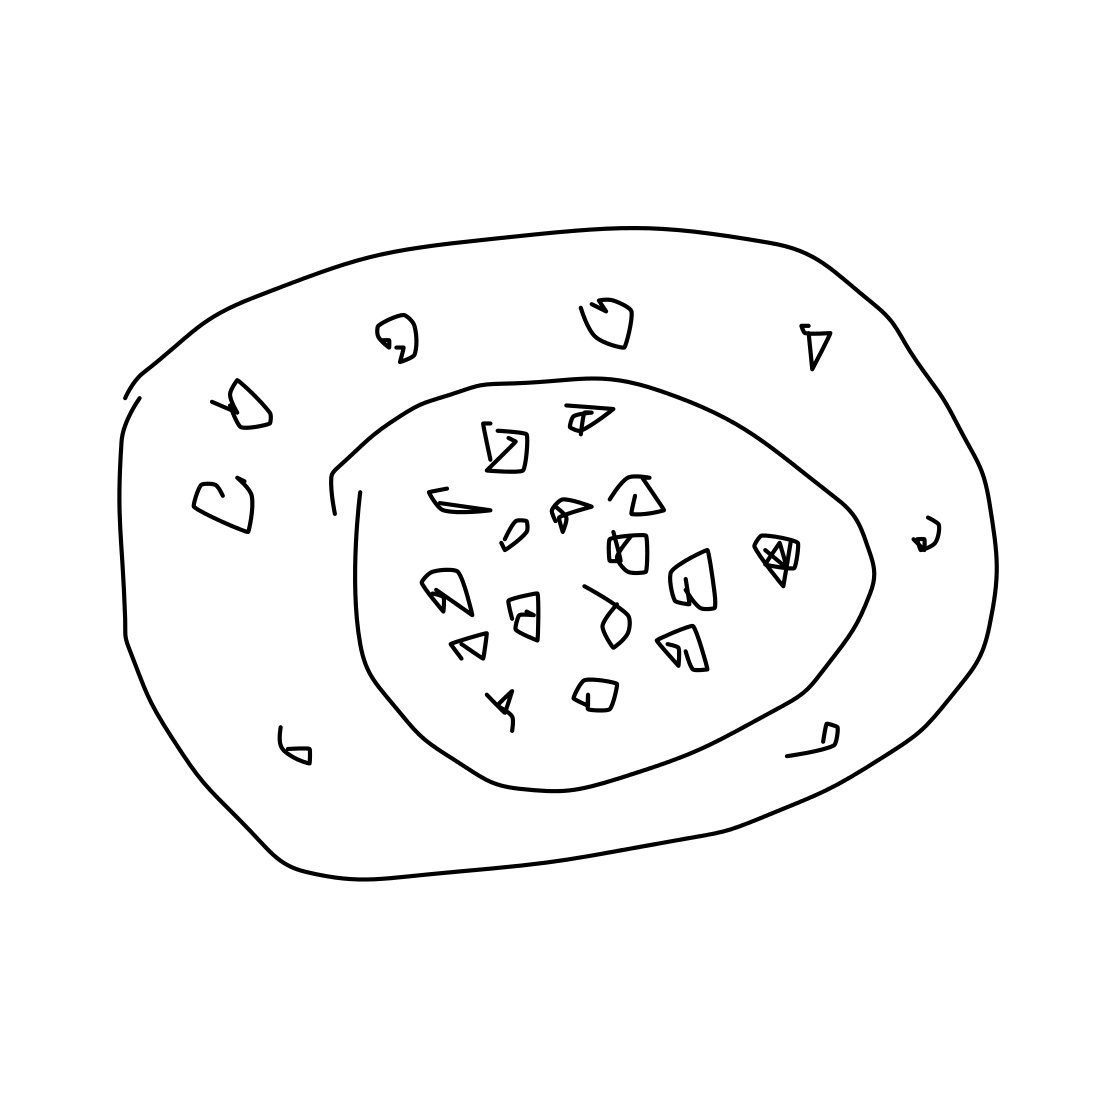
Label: pizza